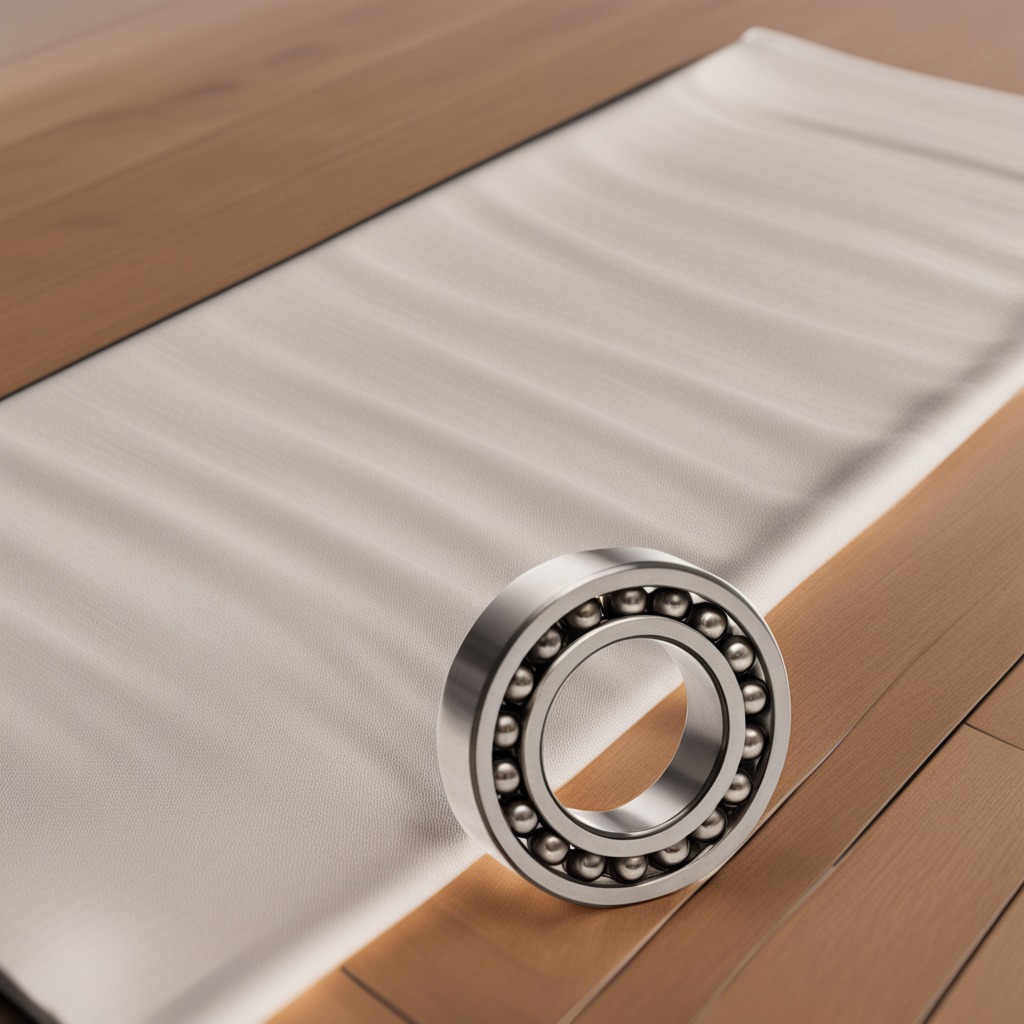
A metal ball bearing is lying on a wooden table.